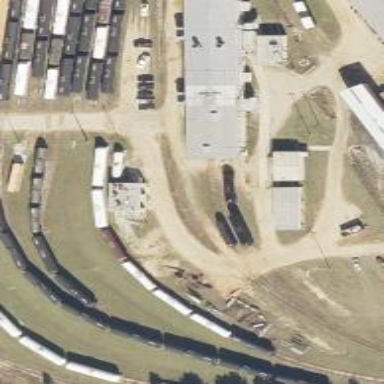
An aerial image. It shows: Rail spur service.